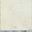
Piece: xx